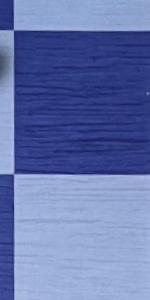
Label: Empty